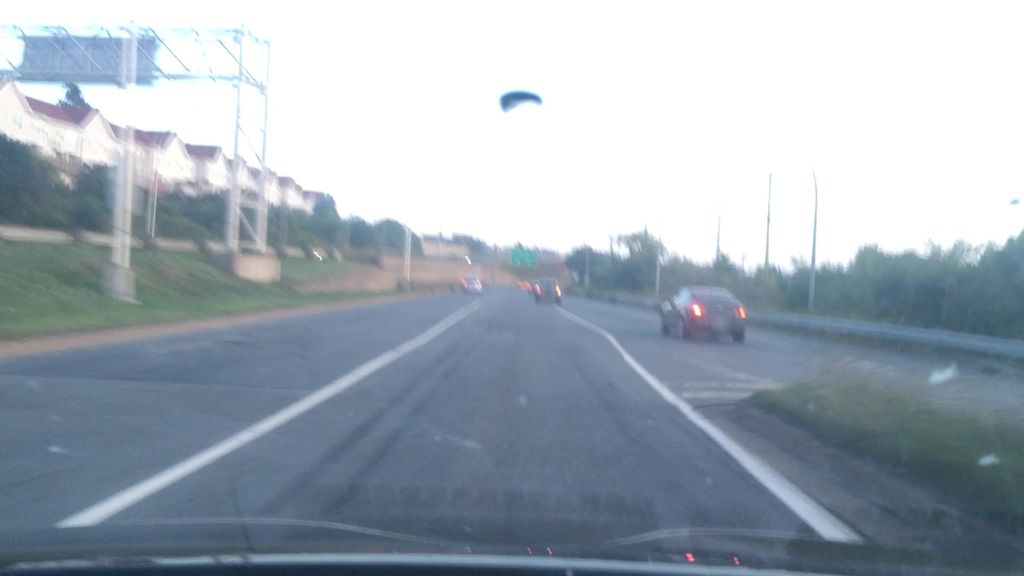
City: halifax